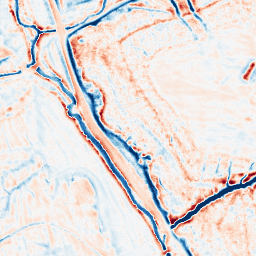
Category: edge_preserving
Decomposition family: bilateral
Decomposition parameters: d: 15
sigma_color: 50
sigma_space: 150
Upsampling method: edge_directed
Upsampling parameters: scale: 4
Upsampling scale: 4